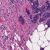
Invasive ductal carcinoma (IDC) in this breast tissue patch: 1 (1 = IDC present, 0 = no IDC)